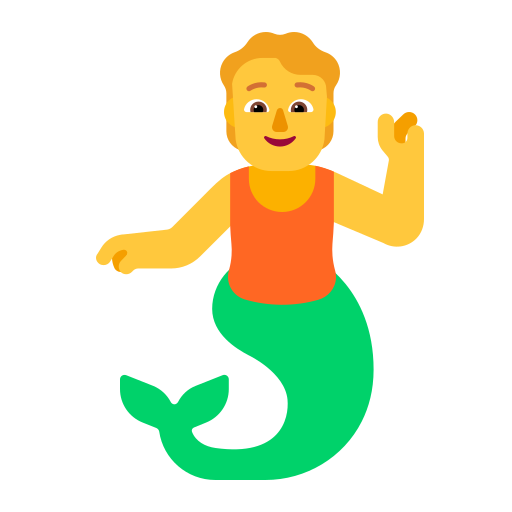
person merpeople flat default